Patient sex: M
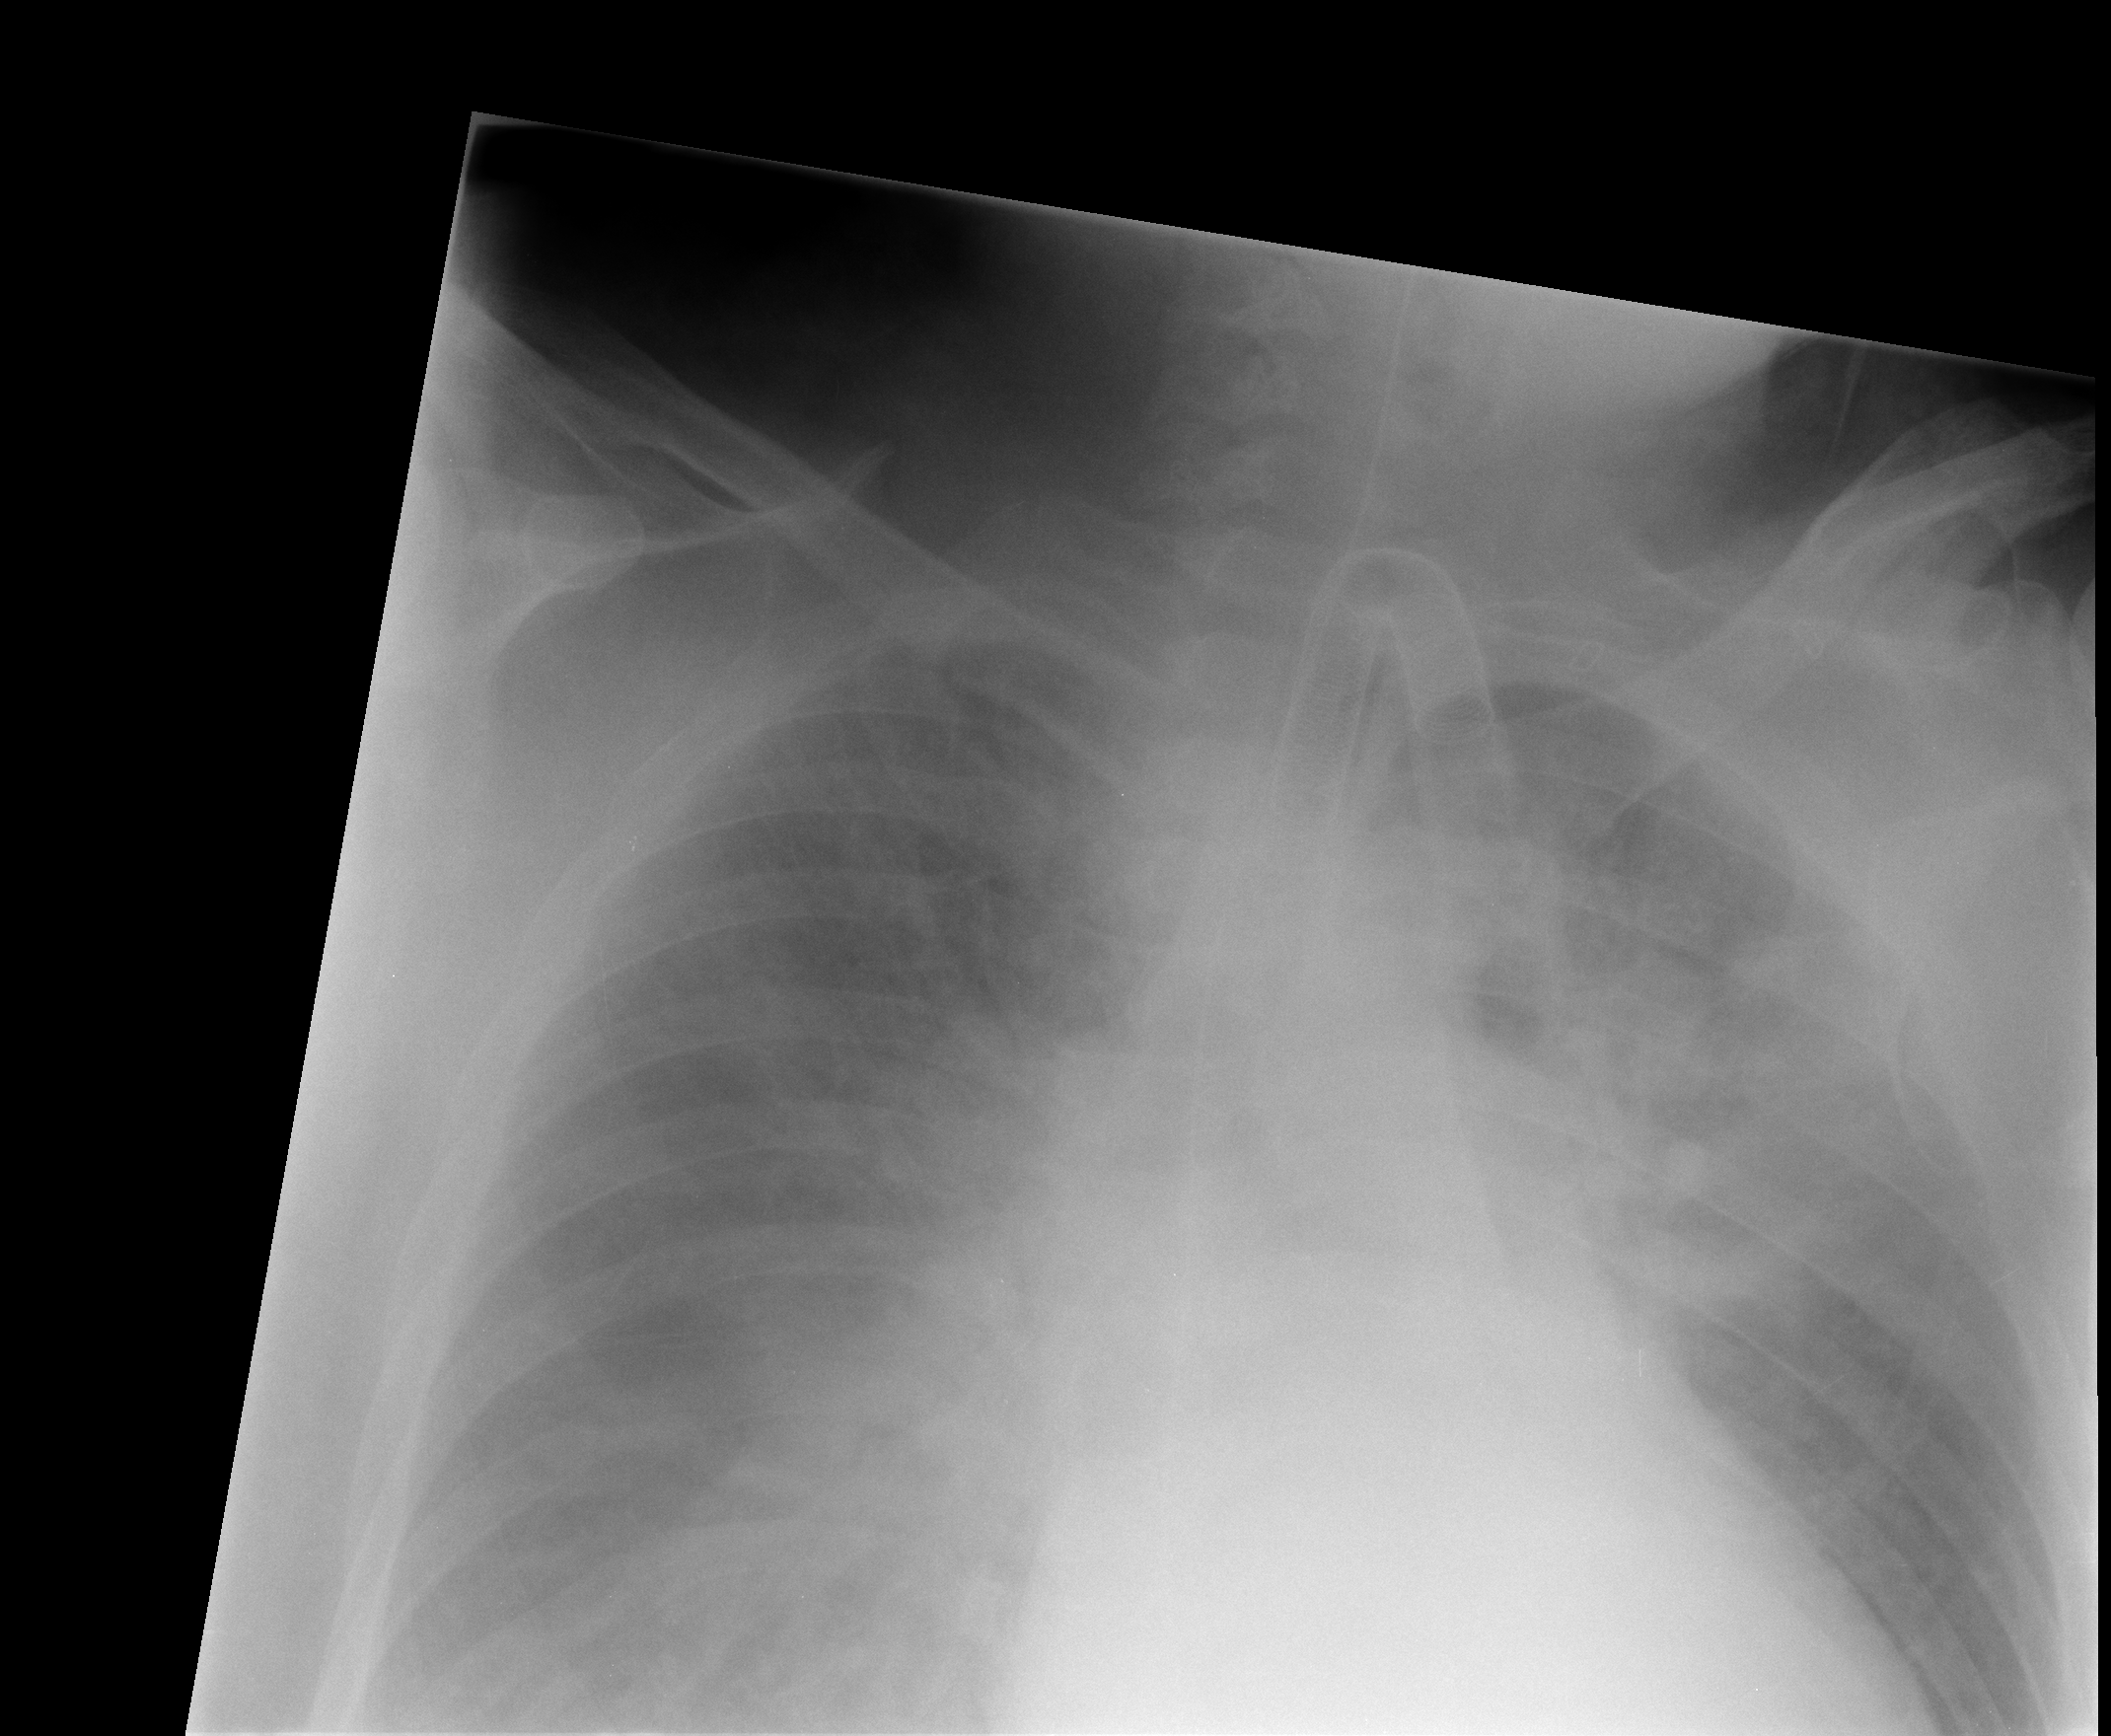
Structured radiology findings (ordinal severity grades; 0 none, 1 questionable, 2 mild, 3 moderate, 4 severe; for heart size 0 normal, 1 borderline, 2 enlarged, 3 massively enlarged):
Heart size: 2
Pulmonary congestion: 3
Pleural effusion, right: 2
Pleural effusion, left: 2
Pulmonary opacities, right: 2
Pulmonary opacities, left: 3
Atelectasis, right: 2
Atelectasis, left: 2